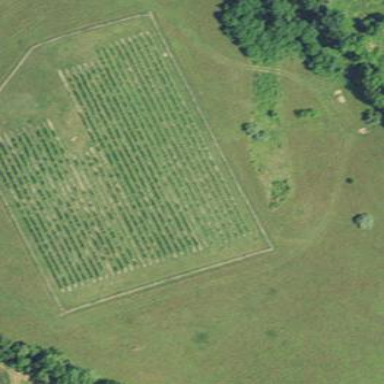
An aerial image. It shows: Vineyard growing grapes.